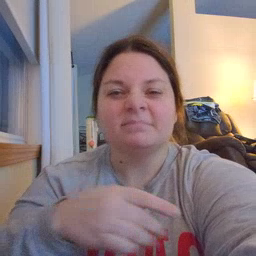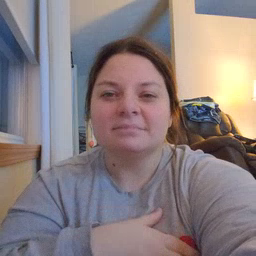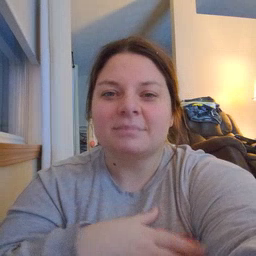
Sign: hesheit